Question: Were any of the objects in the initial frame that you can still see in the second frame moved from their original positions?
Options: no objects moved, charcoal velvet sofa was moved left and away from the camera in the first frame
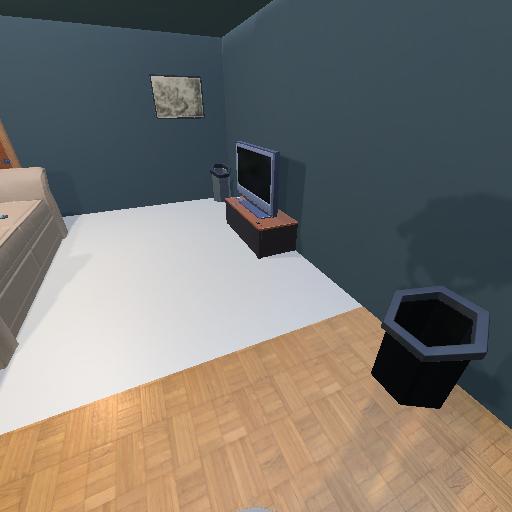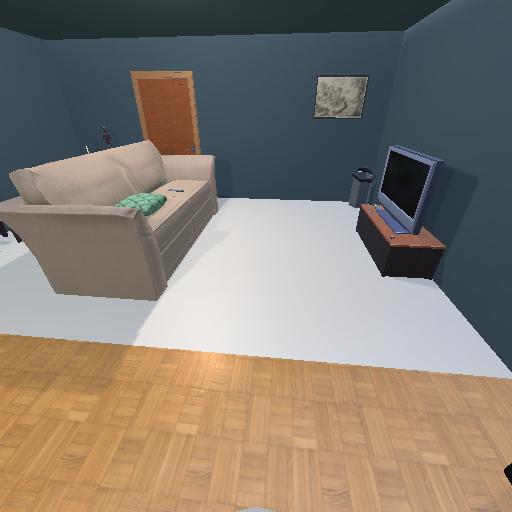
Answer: no objects moved